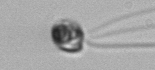
Label: flagellate_morphotype1